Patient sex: M
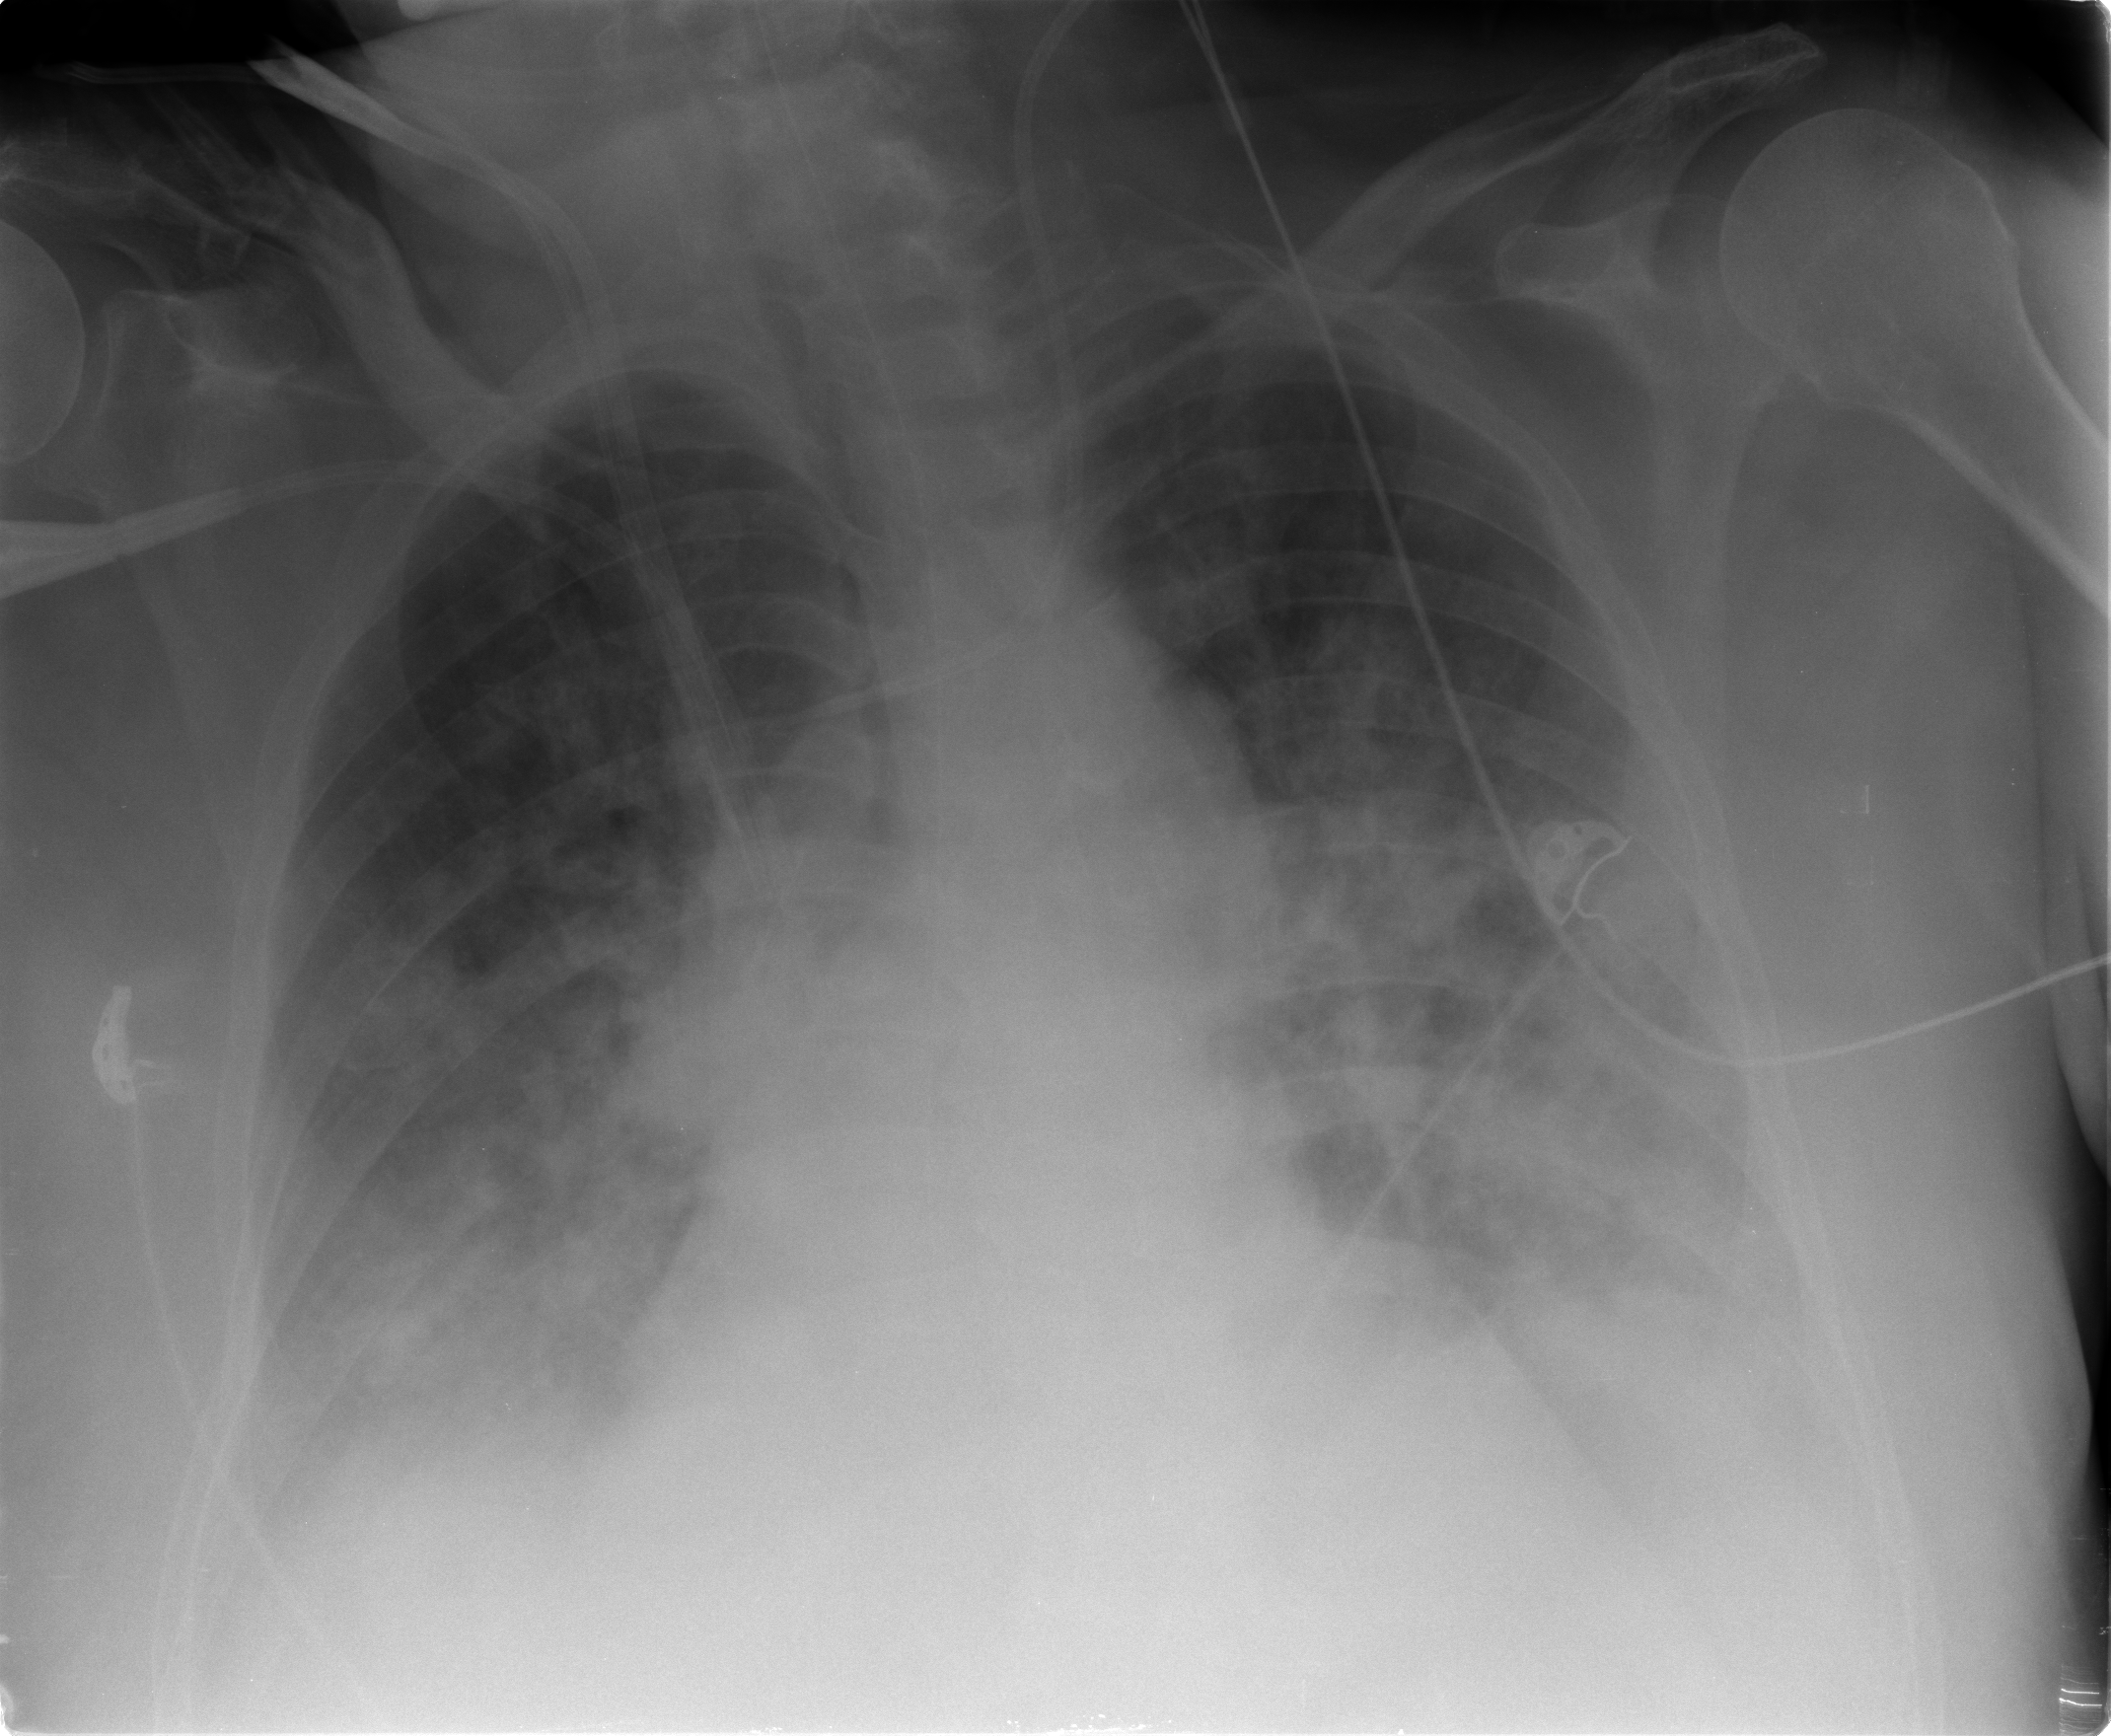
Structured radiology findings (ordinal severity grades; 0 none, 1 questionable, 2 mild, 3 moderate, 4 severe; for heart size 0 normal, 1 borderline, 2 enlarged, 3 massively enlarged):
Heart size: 2
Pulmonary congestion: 2
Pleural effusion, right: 2
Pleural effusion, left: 2
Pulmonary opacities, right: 3
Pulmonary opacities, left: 3
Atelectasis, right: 2
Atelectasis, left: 2